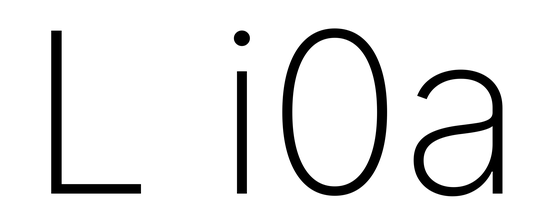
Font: Inter_ExtraLight